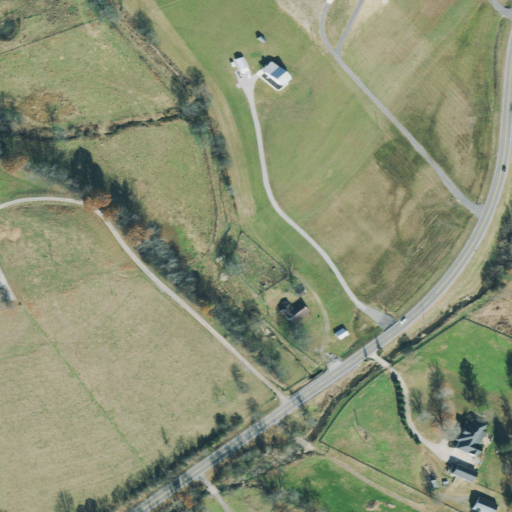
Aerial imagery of valley in Tennessee named Rayburn Hollow containing pasture, low intensity development, open development, mixed forest, and medium intensity development